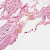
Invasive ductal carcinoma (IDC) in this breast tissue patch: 0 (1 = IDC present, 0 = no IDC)